Interaction volume radius: 5 \u00c5
Interaction volume height: 45 \u00c5
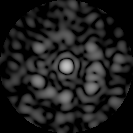
Disorder parameter: 0.7934